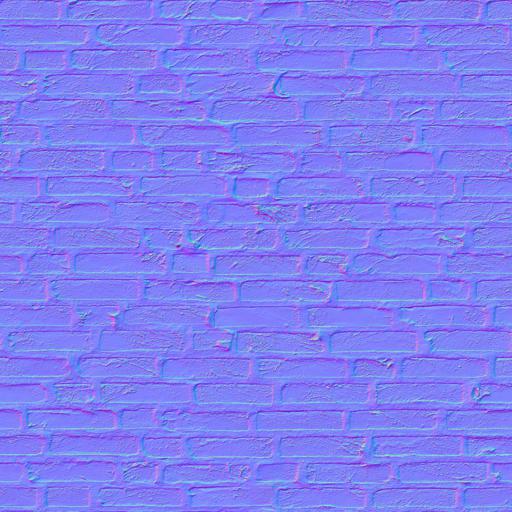
bricks